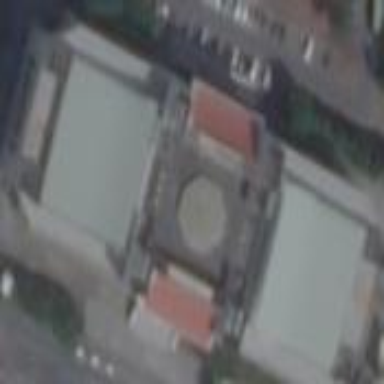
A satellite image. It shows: Public building located in sports center.